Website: macys
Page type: gifting
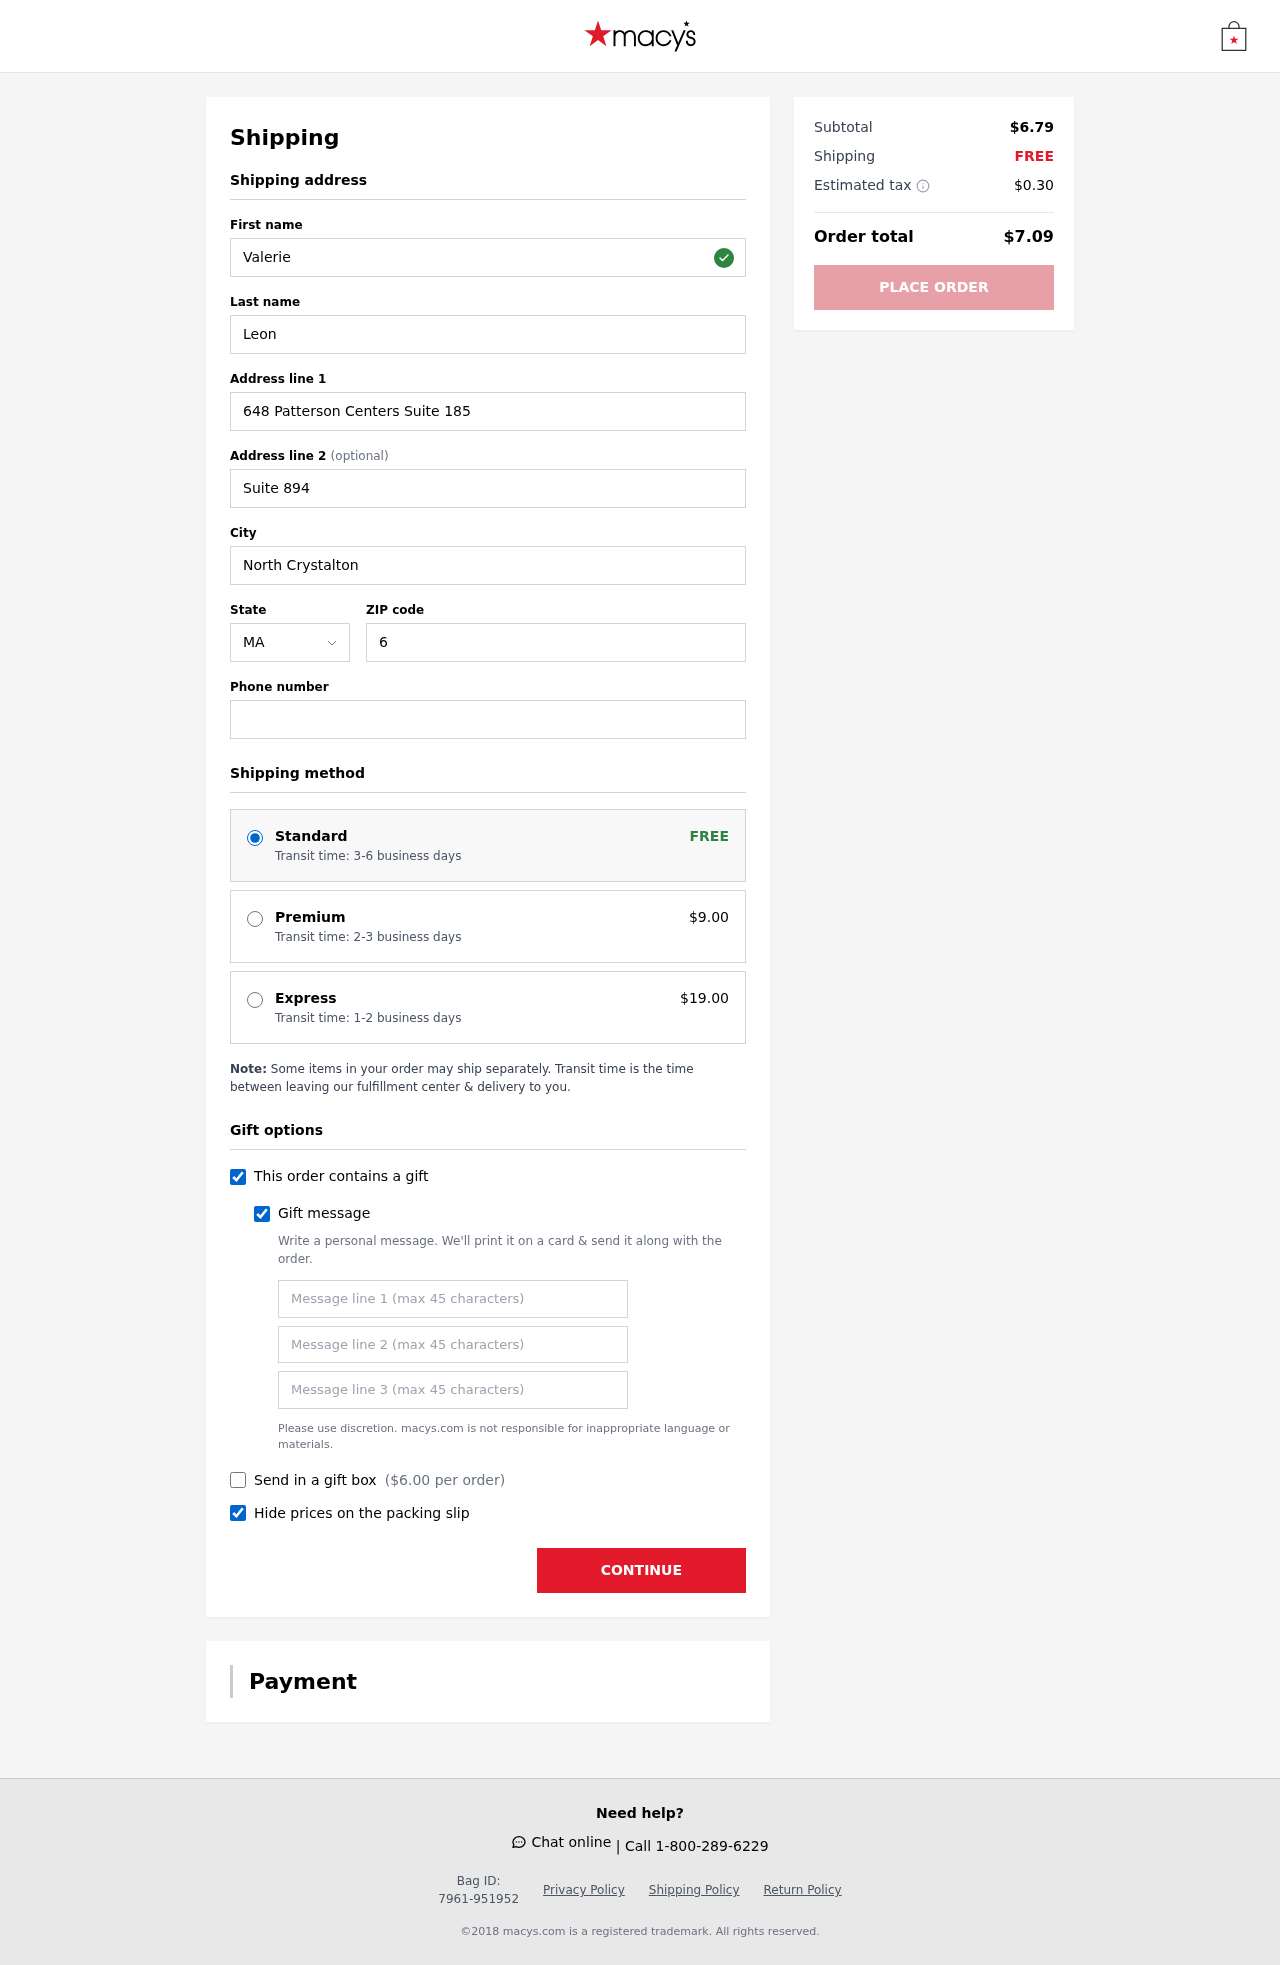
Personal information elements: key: PII_STATE_ABBR
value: MA
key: PII_FIRSTNAME
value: Valerie
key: PII_LASTNAME
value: Leon
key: PII_STREET
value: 648 Patterson Centers Suite 185
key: PII_STREET2
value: Suite 894
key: PII_CITY
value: North Crystalton
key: PII_POSTCODE
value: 60576
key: PII_PHONE
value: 8829423164
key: PII_GIFT_MESSAGE
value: Happy snacking, James! I thought these would make a fun little treat to add some joy to your day. Enjoy!  Valerie
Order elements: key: ORDER_SHIPPING_STANDARD
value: Transit time: 3-6 business days
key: ORDER_SHIPPING_PREMIUM
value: Transit time: 2-3 business days
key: ORDER_SHIPPING_PREMIUM_PRICE
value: $9.00
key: ORDER_SHIPPING_EXPRESS
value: Transit time: 1-2 business days
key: ORDER_SHIPPING_EXPRESS_PRICE
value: $19.00
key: ORDER_GIFT_BOX_PRICE
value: $6.00
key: ORDER_SUBTOTAL
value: $6.79
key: ORDER_SHIPPING_COST
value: FREE
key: ORDER_TAX
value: $0.30
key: ORDER_TOTAL
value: $7.09